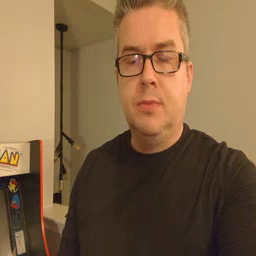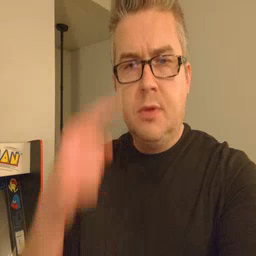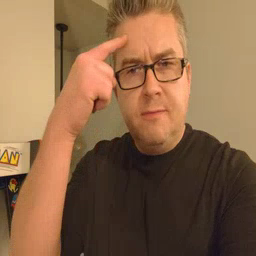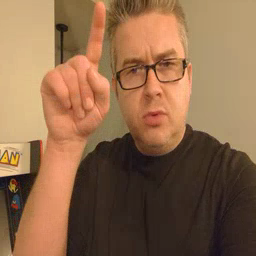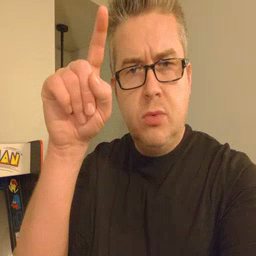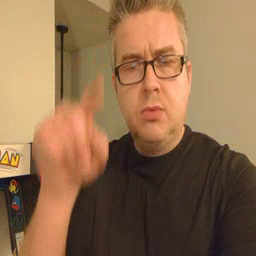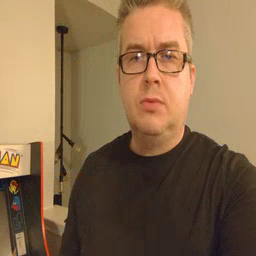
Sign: for